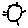
Label: sun